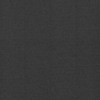
Label: dusty